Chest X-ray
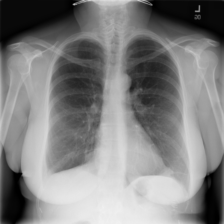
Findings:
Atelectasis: positive
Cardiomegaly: negative
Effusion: negative
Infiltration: negative
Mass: negative
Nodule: negative
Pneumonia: negative
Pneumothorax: negative
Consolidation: negative
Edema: negative
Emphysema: negative
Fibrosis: negative
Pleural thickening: negative
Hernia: negative